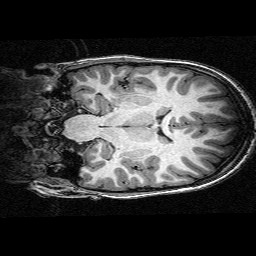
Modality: T1w
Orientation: coronal
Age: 12
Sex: female
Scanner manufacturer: siemens
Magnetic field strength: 3 T
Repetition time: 2.3 s
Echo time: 0.00336 s